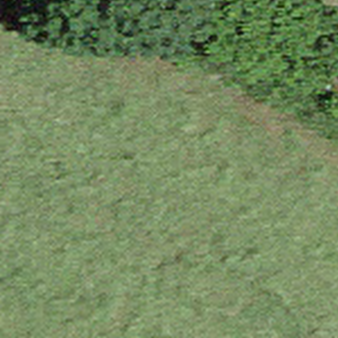
Label: other